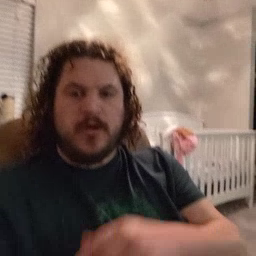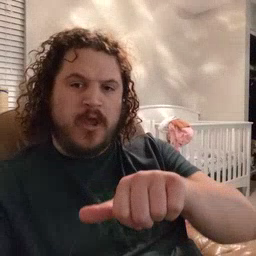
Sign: another